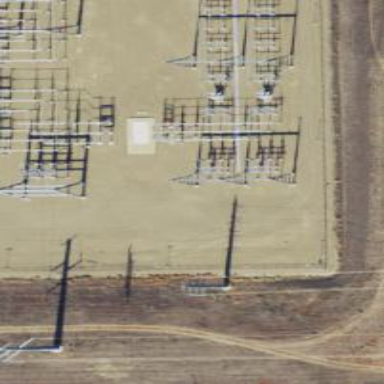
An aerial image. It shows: Switch used for power control.